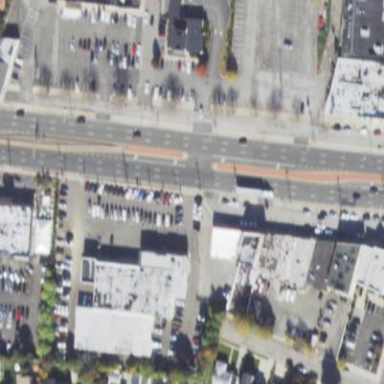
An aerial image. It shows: Retail area.